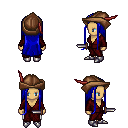
a pixel art fantasy rpg character, female body template, human, tanned skin, red robe, white pants, blue extra-long hairstyle, leather cap, metal boots, dagger, four views (front, back, left, right), 2x2 character sprite sheet, small pixel art, hard edges, no anti-aliasing